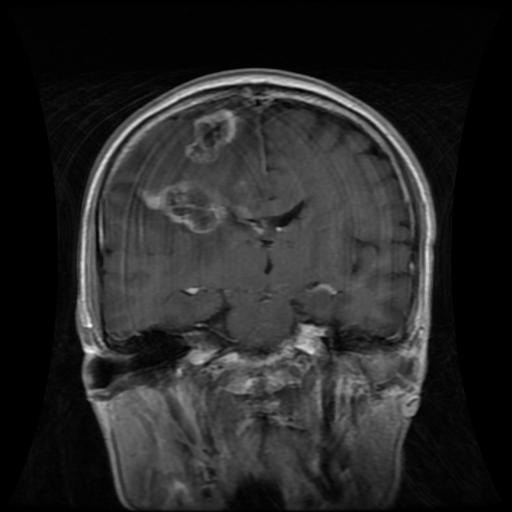
Label: glioma